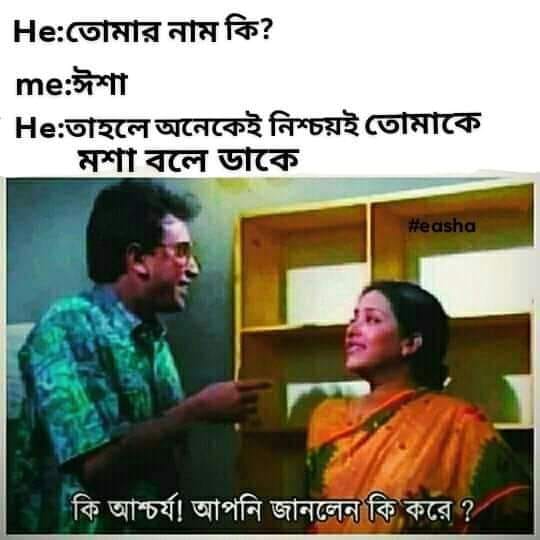
Caption: He: তোমার নাম কি ?  me:  ঈশা  He:  তাহলে অনেকেই নিশ্চয়ই তোমাকে মশা বলে ডাকে     কি আশ্চর্য ! আপনি জানলেন কি করে ?
Label: non-hate